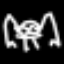
Label: frog